Field crop: maize
Growth stage: 1
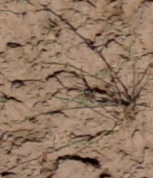
Species: lolium